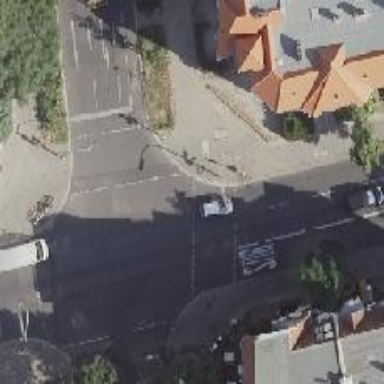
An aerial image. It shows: Crossing with traffic signals.